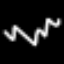
Label: squiggle